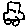
Label: car